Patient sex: M
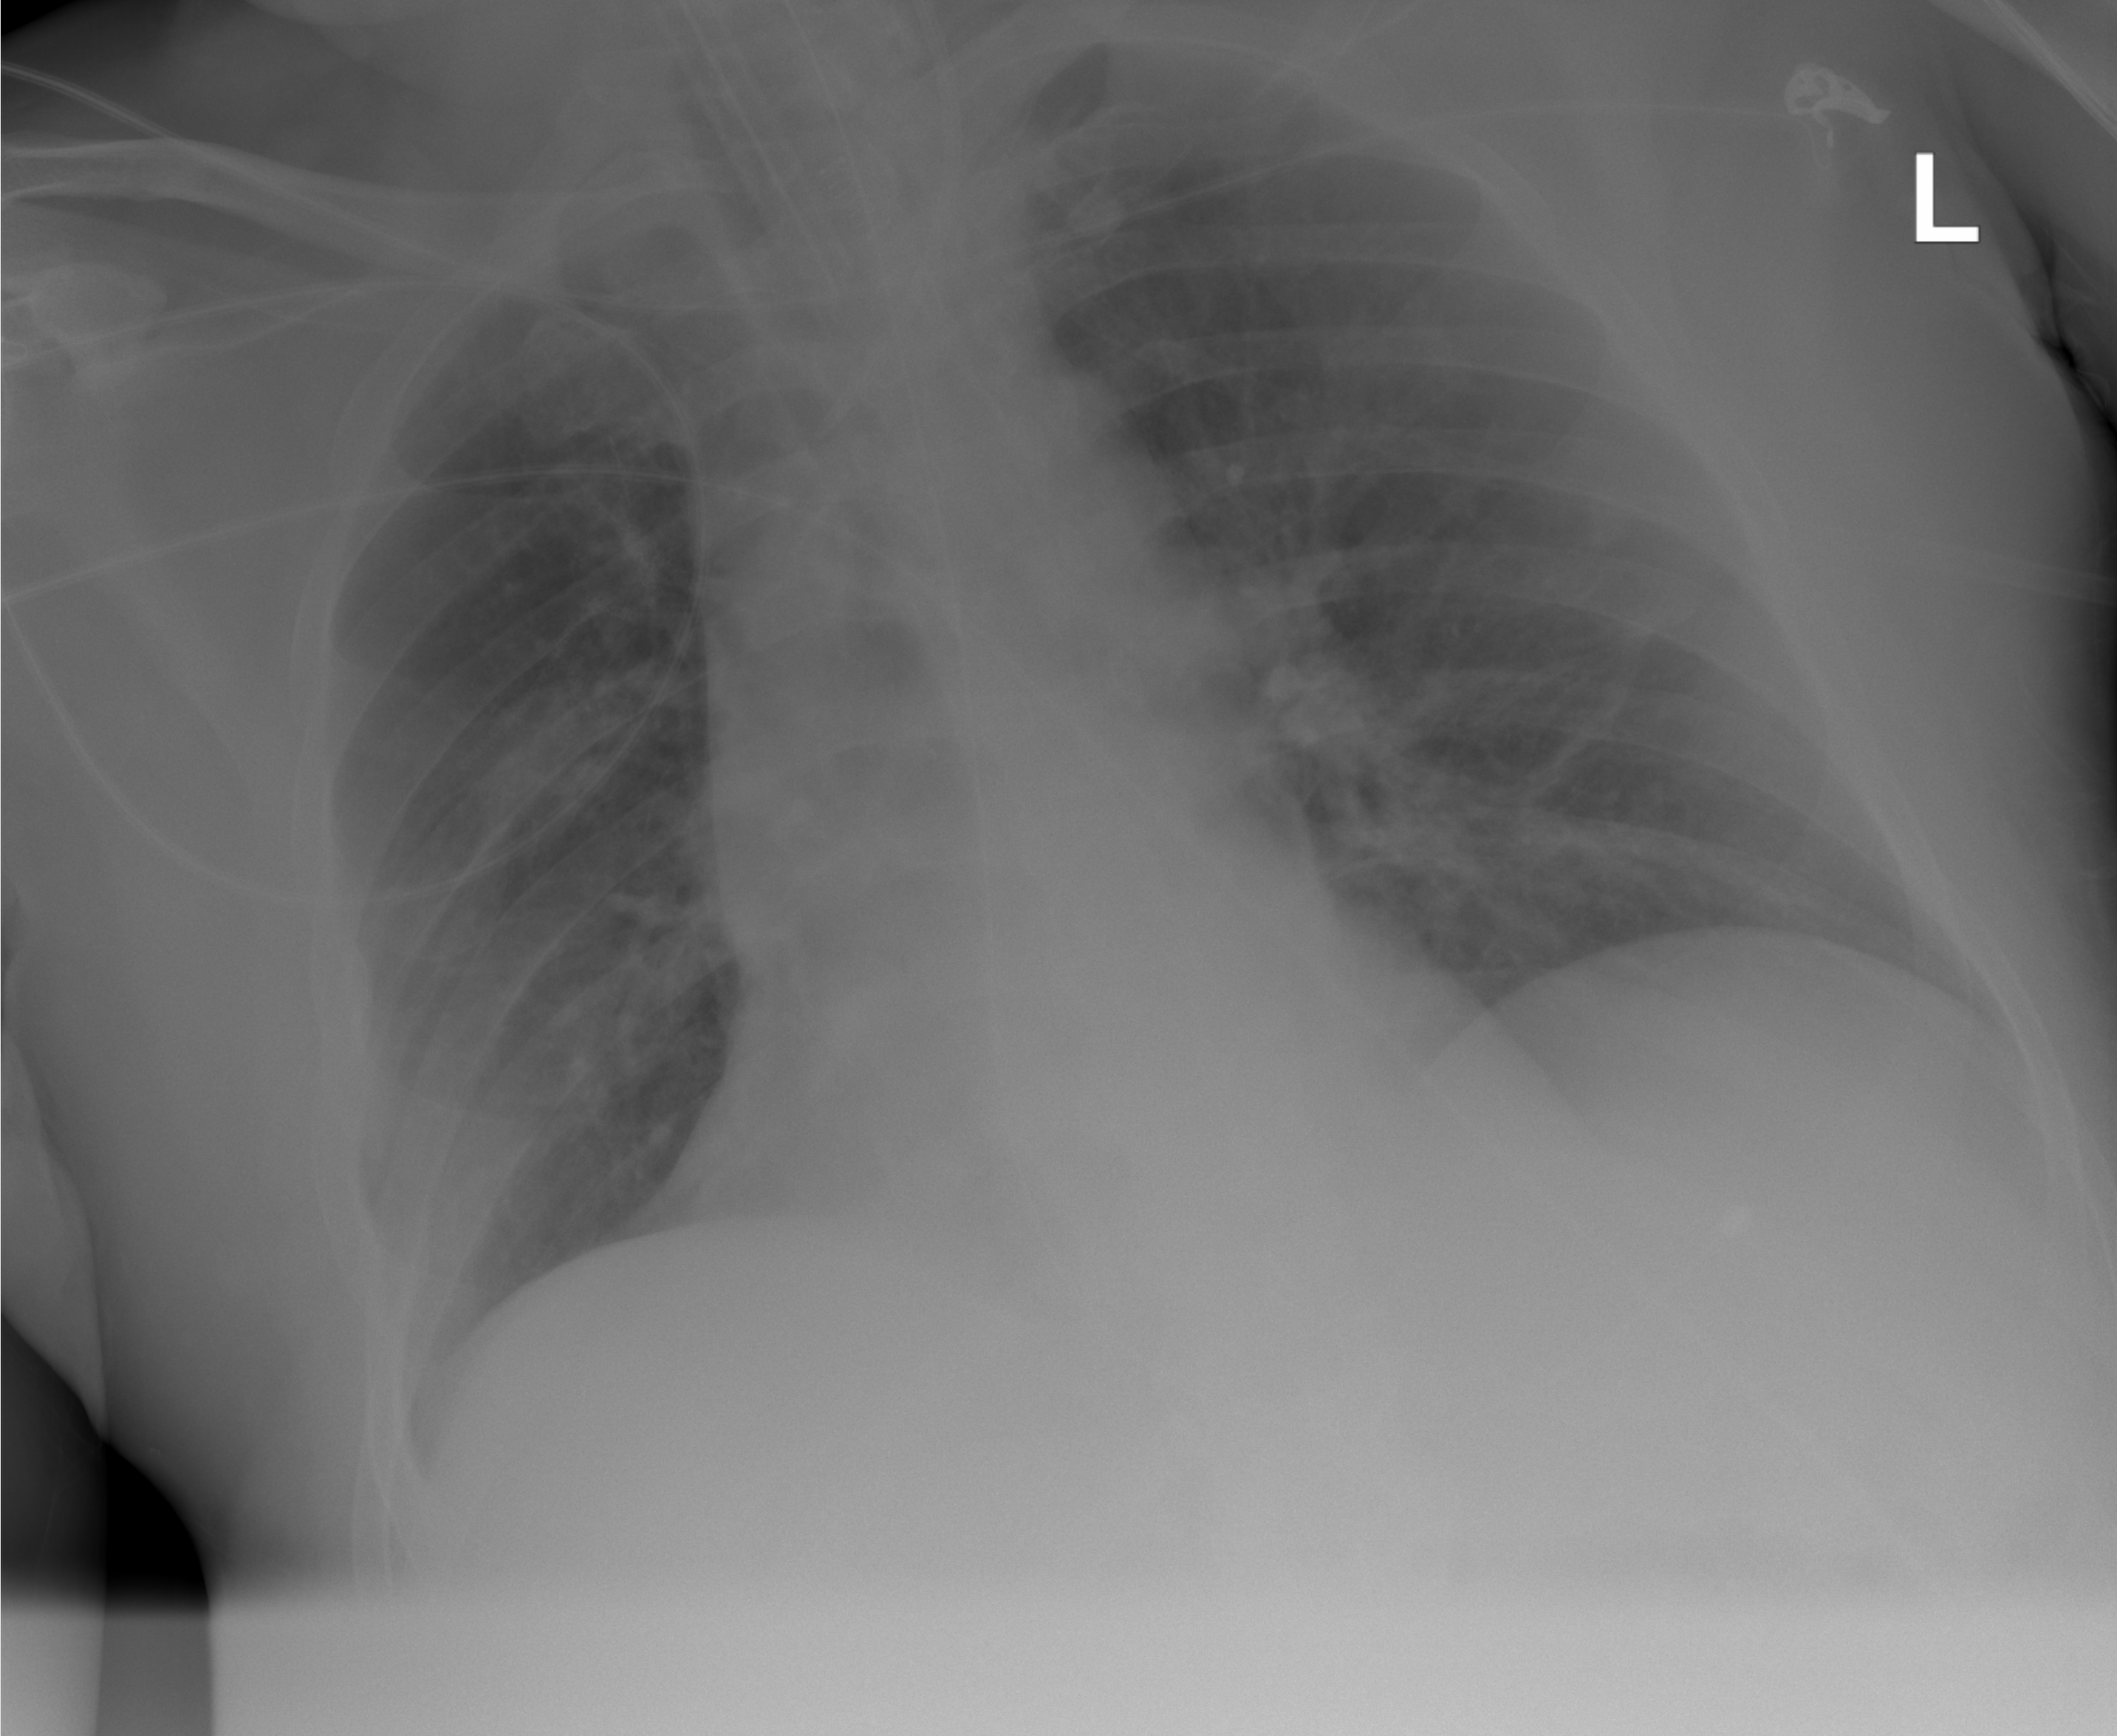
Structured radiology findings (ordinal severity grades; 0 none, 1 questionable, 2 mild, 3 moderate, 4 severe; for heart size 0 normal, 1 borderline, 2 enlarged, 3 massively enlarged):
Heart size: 0
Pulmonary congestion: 2
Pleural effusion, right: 0
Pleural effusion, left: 0
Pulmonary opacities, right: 0
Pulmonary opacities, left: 1
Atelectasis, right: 2
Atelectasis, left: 2